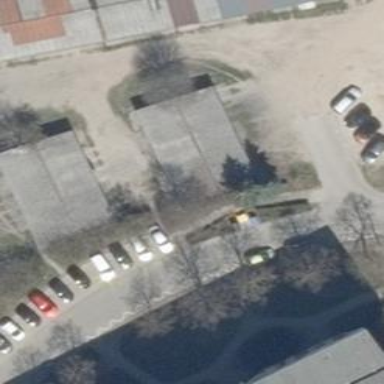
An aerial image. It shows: Group of garages.